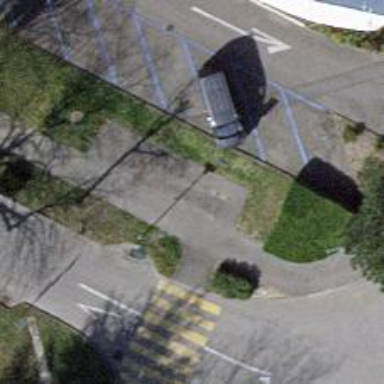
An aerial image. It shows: Bicycle rental service.